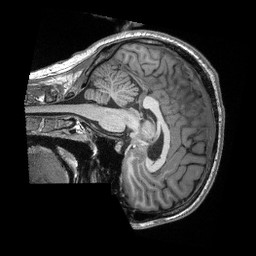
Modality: T1w
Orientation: sagittal
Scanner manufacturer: siemens
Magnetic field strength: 3 T
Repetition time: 2.3 s
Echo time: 0.00308 s